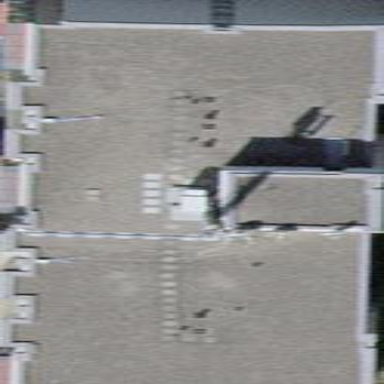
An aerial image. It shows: Building with flat roof.